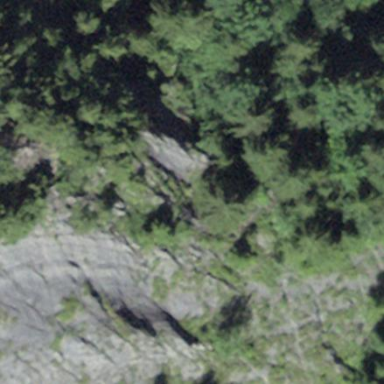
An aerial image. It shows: Landscape dominated by bare rock.